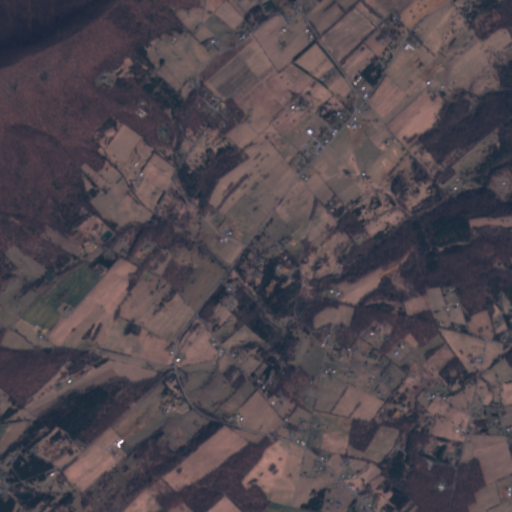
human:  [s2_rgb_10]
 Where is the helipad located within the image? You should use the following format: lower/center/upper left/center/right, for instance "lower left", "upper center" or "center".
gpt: The helipad is located in the lower center of the image.
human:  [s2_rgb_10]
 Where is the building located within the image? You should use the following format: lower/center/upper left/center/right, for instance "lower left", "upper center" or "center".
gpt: The building is located in the lower right of the image.
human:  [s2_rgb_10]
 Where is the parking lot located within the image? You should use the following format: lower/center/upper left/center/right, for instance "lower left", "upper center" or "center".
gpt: There is no parking lot in the image.